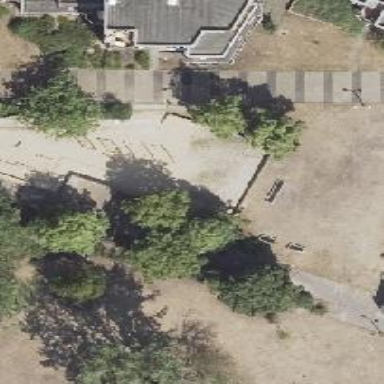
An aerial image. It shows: Playground area for leisure land.